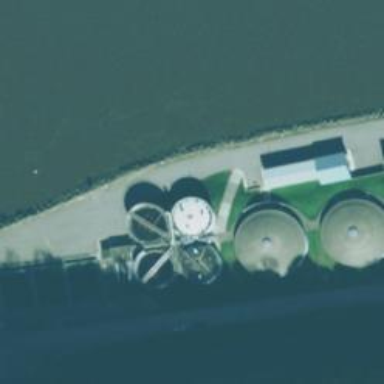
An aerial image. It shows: Storage tank that is man-made.